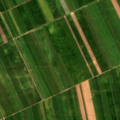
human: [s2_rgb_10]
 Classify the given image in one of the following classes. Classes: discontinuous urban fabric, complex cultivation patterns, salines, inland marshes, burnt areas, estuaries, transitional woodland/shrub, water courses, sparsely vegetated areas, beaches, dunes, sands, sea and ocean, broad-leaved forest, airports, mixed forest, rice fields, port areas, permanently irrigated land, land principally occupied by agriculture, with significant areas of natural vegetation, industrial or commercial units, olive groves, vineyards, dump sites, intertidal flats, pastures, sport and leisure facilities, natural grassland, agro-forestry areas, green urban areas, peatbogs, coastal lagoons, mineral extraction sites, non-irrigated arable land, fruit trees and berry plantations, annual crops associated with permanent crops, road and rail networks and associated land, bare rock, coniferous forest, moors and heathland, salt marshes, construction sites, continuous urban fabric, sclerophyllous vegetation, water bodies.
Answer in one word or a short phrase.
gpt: non-irrigated arable land